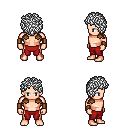
a pixel art fantasy rpg character, male body template, human, light skin, leather shoulder armor, red pants, white curly afro hairstyle, leather bracers, four views (front, back, left, right), 2x2 character sprite sheet, small pixel art, hard edges, no anti-aliasing